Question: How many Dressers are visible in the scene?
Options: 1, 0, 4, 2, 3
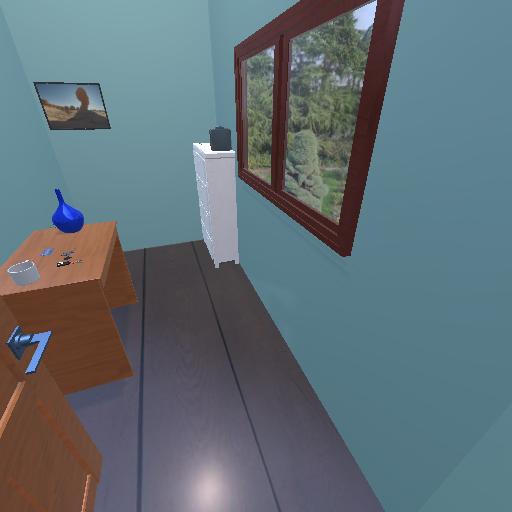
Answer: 1